Question: I have a NSSearchField in UI with a placeholderString. By default its value is Search and it is centered automaticaly. But when user change selection in the sidebar I replace placeholder string with "Search in {NAME OF SIDEBARITEM}". For example:

As you can see placeholder string is not centered anymore. It will be centered after this search field activated and then deactivated.
Ho do I force NSSearchField to reposition placeholder string after it was changed?
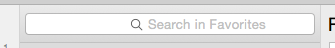
Answer: The only working solution I fond is to set search field's 'stringValue' to some non-empty value and then to previously set value like so right after placeholder was changes:
'''
@IBAction func setPlaceholder(sender: AnyObject) {
self.searchField.placeholderString = self.inputField.stringValue
let currentSearchStringValue = self.searchField.stringValue
self.searchField.stringValue = "-"
self.searchField.stringValue = currentSearchStringValue
}
'''